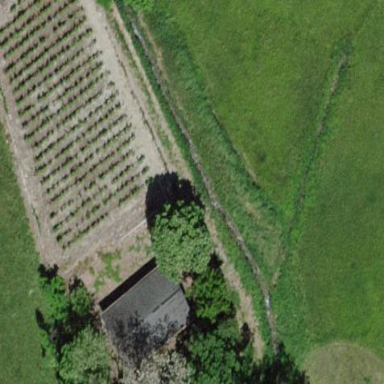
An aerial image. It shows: Vineyard where grapes are grown.